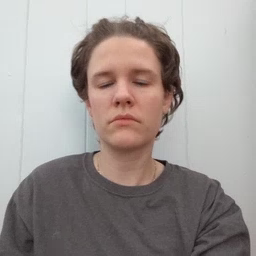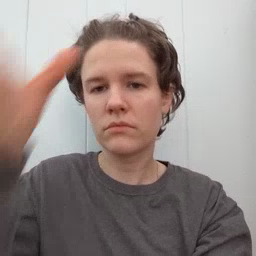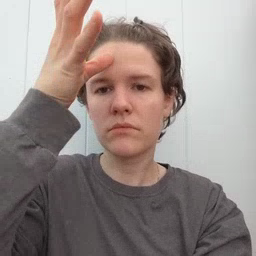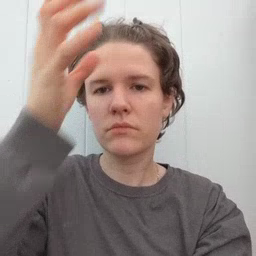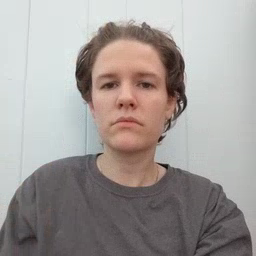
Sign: dad